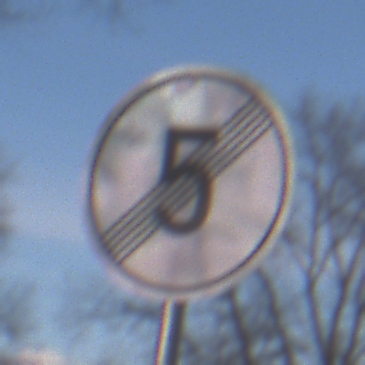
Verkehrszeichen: EndeGeschwindigkeit5
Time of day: MorningAfternoon
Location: Outdoor (Nature)
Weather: PartlyCloudy
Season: NotSpecified
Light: Natural